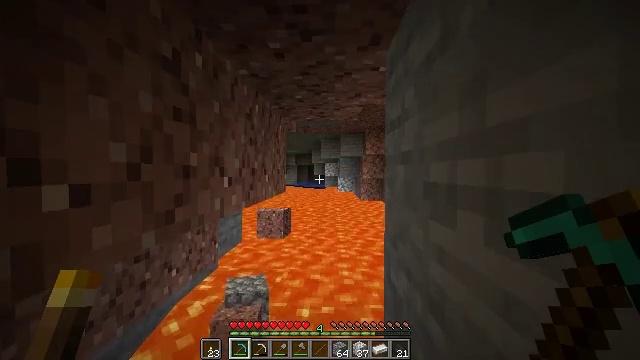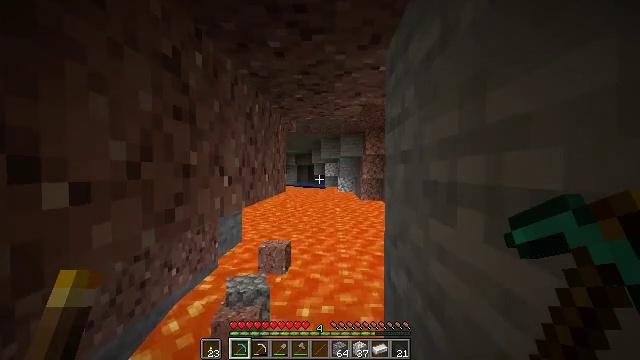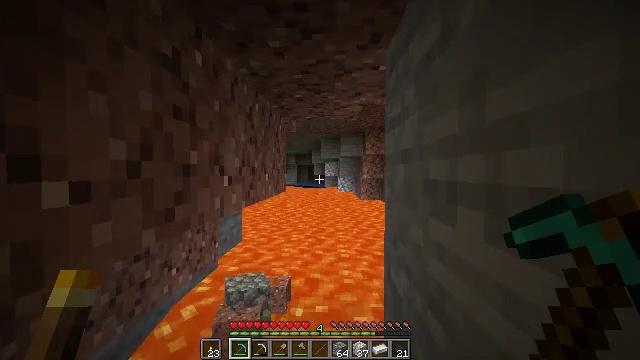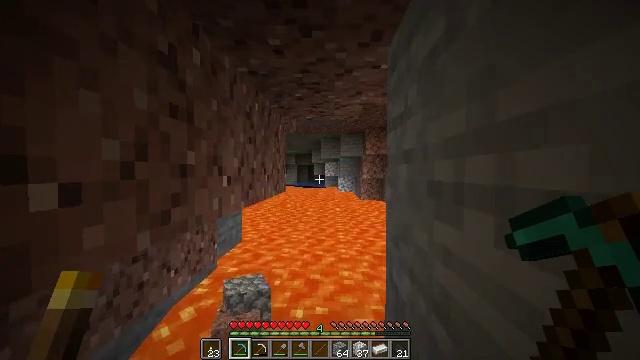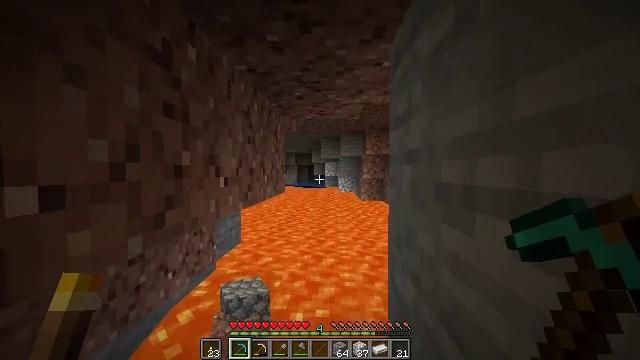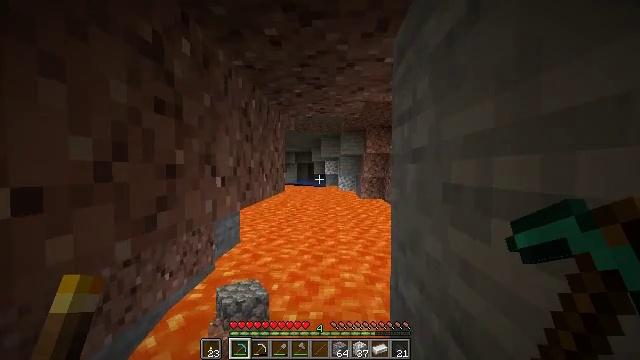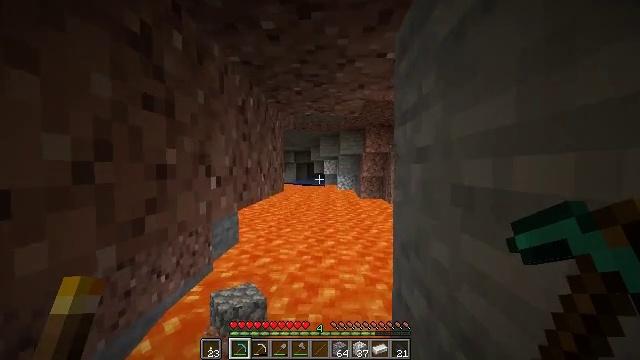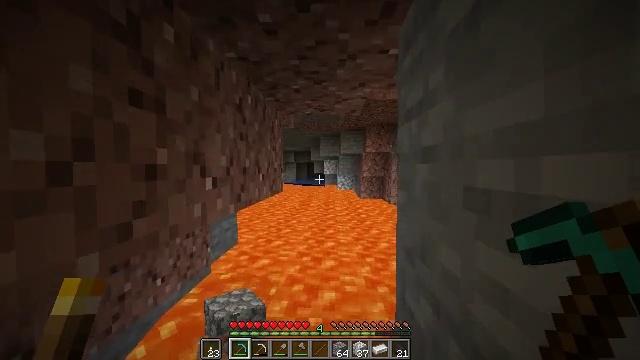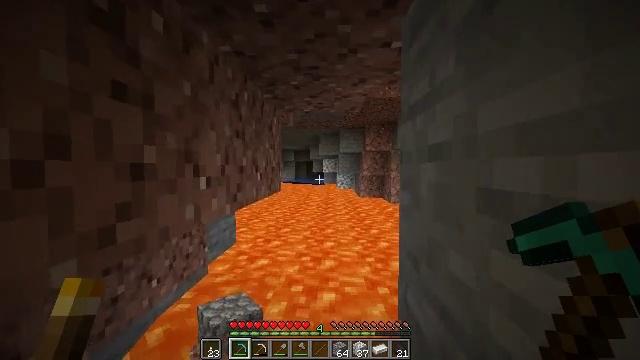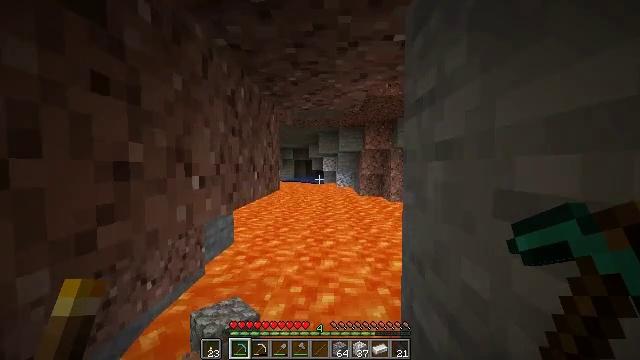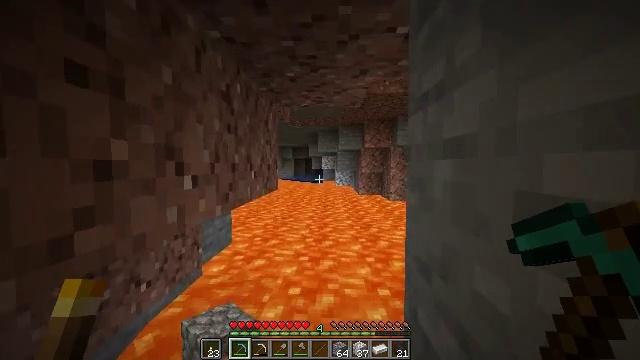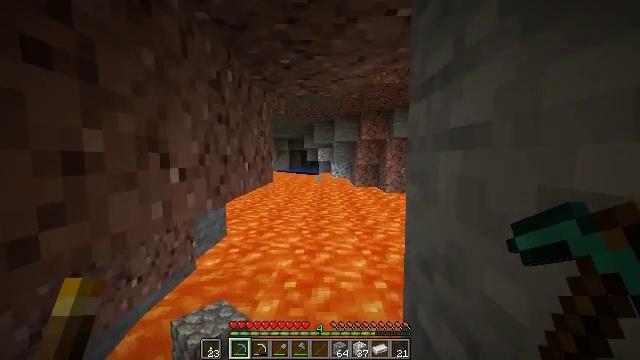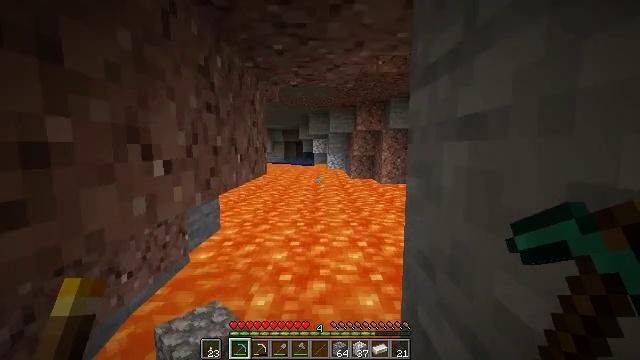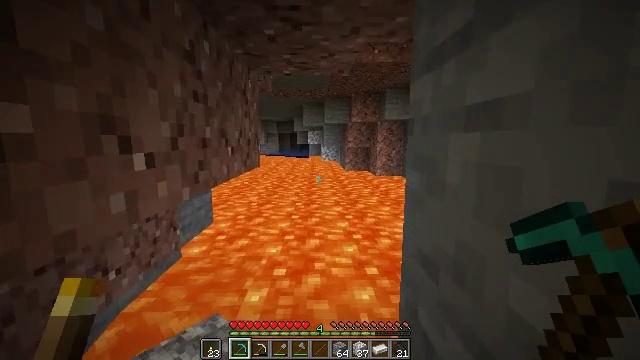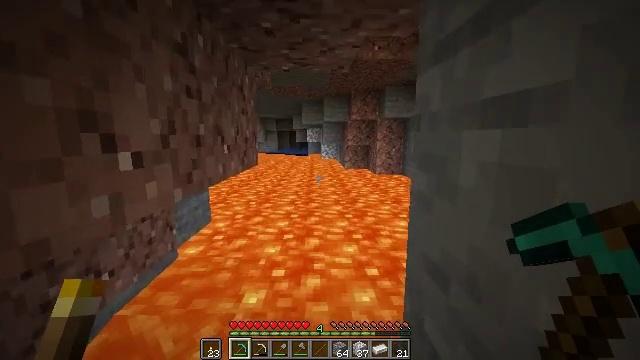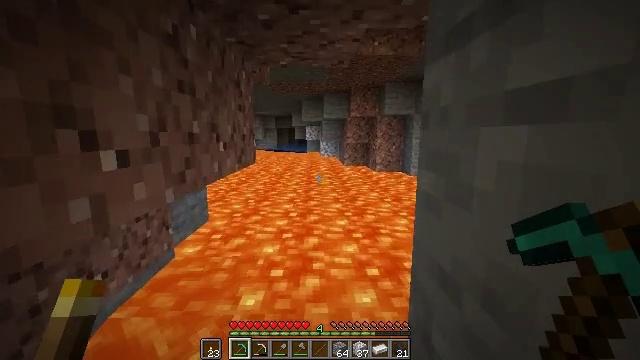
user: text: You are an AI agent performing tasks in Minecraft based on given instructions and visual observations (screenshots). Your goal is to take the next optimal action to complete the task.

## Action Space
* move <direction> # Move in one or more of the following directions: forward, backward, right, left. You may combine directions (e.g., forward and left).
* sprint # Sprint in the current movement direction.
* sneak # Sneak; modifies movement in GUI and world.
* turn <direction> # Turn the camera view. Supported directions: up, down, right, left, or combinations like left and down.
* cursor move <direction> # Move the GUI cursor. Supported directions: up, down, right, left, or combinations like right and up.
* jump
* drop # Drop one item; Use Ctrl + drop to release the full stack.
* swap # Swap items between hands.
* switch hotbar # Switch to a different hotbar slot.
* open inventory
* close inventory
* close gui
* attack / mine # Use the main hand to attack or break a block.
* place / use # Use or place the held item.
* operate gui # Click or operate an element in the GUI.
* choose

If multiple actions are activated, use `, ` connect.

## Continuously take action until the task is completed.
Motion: motion action
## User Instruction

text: Get granite from underground.
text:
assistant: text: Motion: sneak
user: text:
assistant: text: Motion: move forward, sneak
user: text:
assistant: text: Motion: move forward, sneak
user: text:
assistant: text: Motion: move forward, sneak
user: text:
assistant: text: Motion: move forward, sneak
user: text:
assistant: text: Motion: move forward, sneak
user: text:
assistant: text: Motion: move forward, sneak
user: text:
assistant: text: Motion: move forward, sneak
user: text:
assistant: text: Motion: move forward, sneak
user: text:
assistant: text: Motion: move forward, sneak
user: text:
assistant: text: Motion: move forward, sneak, turn down
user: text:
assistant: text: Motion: move forward, sneak, turn right and down
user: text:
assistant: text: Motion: move forward, sneak, turn right and down
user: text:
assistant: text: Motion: move forward, sneak
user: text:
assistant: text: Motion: move forward, sneak
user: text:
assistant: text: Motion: move forward, sneak
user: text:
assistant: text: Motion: move forward, sneak
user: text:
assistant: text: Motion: move forward, sneak, turn right and down
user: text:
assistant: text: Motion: sneak, turn right and down
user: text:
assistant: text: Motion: sneak, turn right
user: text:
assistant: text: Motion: sneak, turn right and down
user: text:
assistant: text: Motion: sneak, turn right
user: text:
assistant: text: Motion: sneak
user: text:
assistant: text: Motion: sneak
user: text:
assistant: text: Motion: move back, sneak
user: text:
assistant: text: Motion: move back, sneak
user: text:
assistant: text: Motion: move back, sneak
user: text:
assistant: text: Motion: move back, sneak
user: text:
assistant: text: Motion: move back, sneak
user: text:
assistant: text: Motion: move back, sneak